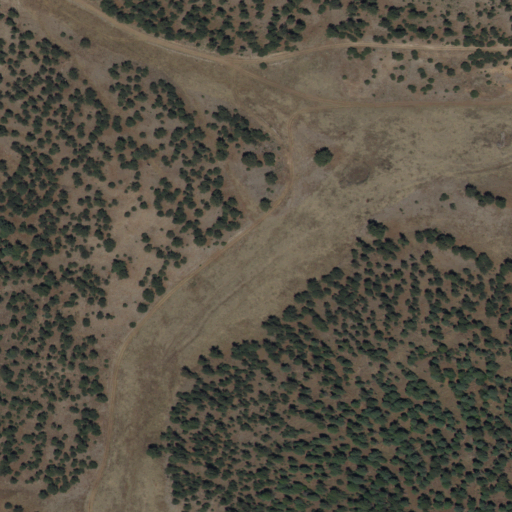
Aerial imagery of valley in New Mexico named Burnt Canyon containing evergreen forest, grassland, shrub, and open development